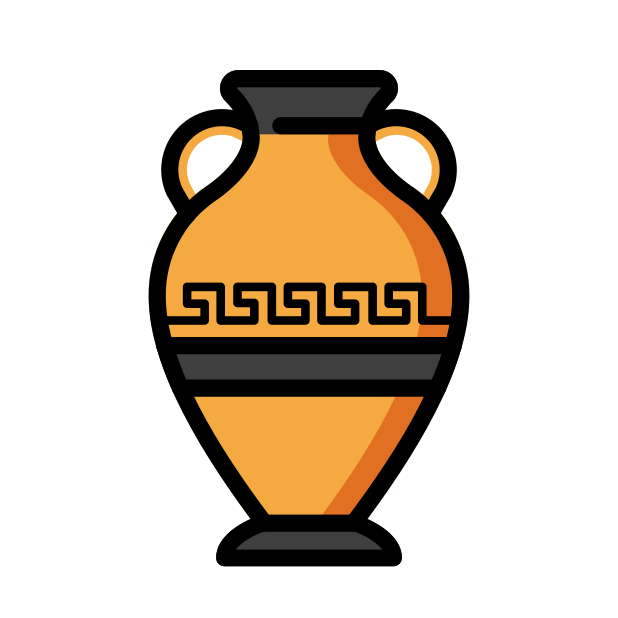
Emoji: 🏺
Name: amphora
Unicode: 0x1f3fa